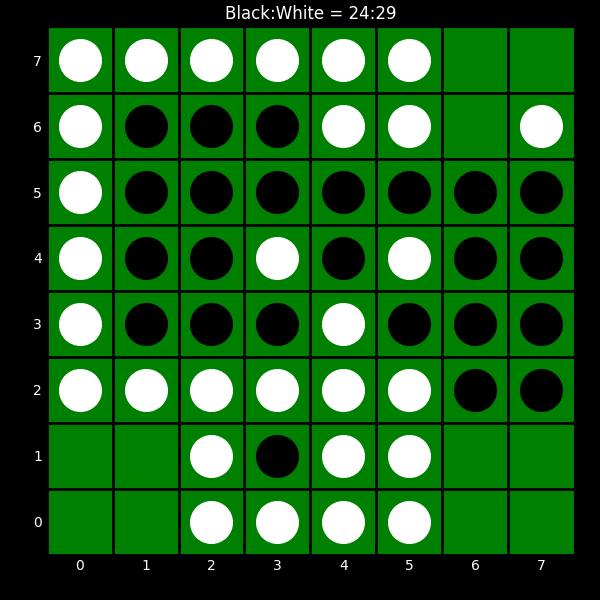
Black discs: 24
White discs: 29